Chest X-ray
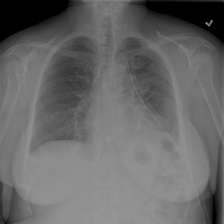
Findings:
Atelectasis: negative
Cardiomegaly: negative
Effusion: negative
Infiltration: negative
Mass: negative
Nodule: negative
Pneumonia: negative
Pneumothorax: positive
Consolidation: negative
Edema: negative
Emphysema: negative
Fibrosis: negative
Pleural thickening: negative
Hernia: negative